Field crop: maize
Growth stage: 2
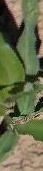
Species: maize